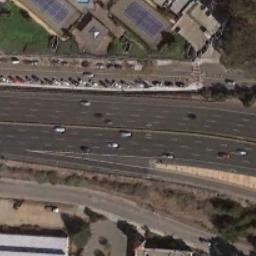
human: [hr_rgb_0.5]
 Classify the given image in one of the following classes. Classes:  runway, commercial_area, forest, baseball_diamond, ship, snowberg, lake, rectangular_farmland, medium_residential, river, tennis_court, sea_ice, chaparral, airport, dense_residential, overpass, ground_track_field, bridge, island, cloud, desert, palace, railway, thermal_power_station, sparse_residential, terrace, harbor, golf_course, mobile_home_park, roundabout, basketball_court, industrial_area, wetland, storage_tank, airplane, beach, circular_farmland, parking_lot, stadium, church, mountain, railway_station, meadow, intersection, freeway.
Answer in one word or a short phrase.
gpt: freeway